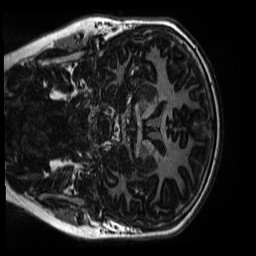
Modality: MP2RAGE
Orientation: coronal
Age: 12
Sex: male
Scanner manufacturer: siemens
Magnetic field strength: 3 T
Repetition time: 4 s
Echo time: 0.00303 s